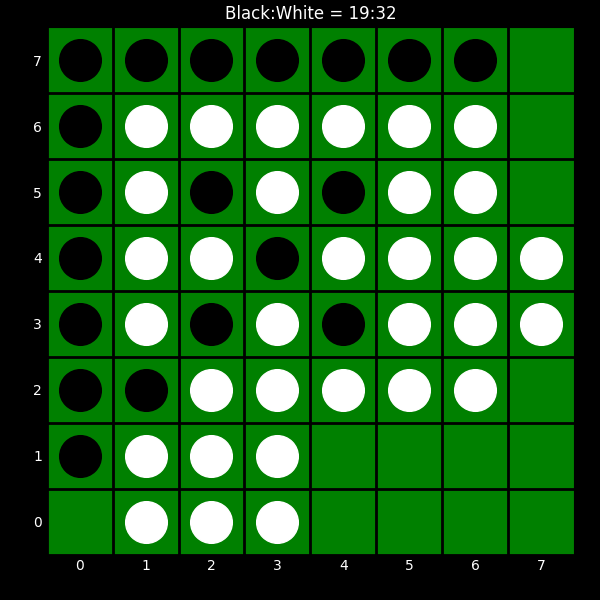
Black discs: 19
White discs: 32